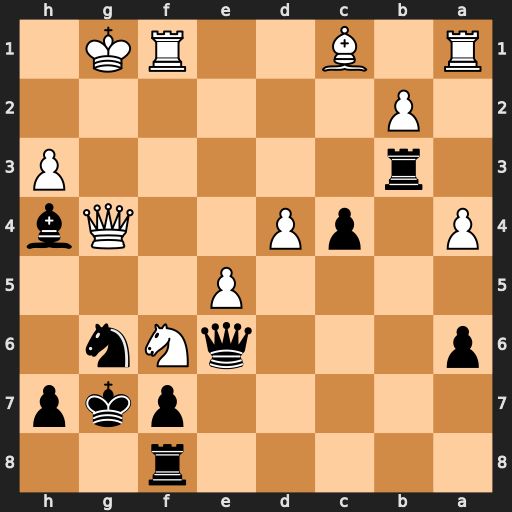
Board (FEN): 5r2/5pkp/p3qNn1/4P3/P1pP2Qb/1r5P/1P6/R1B2RK1
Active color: b
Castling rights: -
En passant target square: -
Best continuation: Rg3+ Qxg3 Bxg3